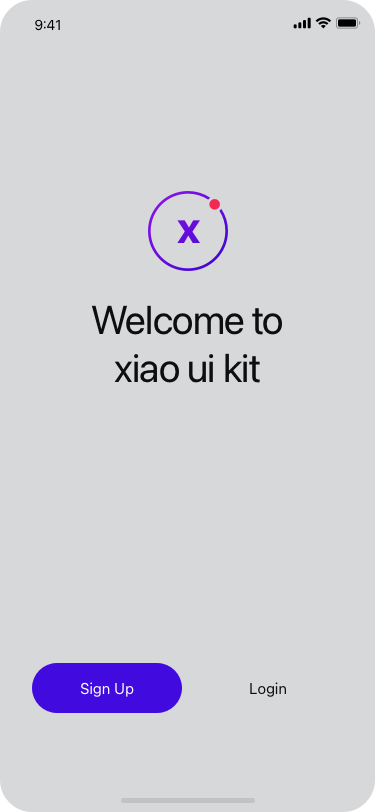
Text in this UI design:
Welcome to
xiao ui kit
Sign Up
Login